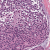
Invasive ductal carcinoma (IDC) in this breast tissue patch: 0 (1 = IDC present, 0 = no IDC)